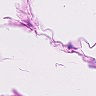
Metastatic tissue present: no